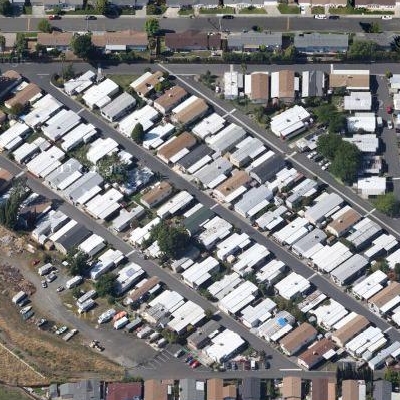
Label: fResident